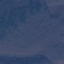
Land use / land cover: Forest